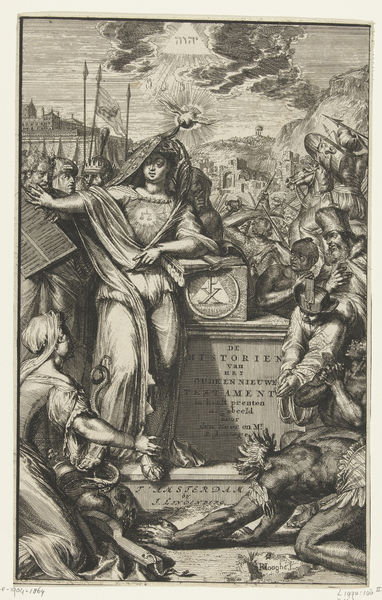
Titel: Titelprent voor: Henricus Vos, Alle de voornaamste historien des Ouden en Nieuwen Testaments. Verbeeld in uytsteekende konst-platen, 2 delen, Amsterdam, 1703.
Künstler: Romeyn de Hooghe
Standort: Amsterdam
Institution: Rijksmuseum
Schlagwörter: kampf, menschen, frau, symbol, homme, waage, blanc, noir, lanzen, fille, hebräisch, garçon, guerre, ancien, px, damme